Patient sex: F
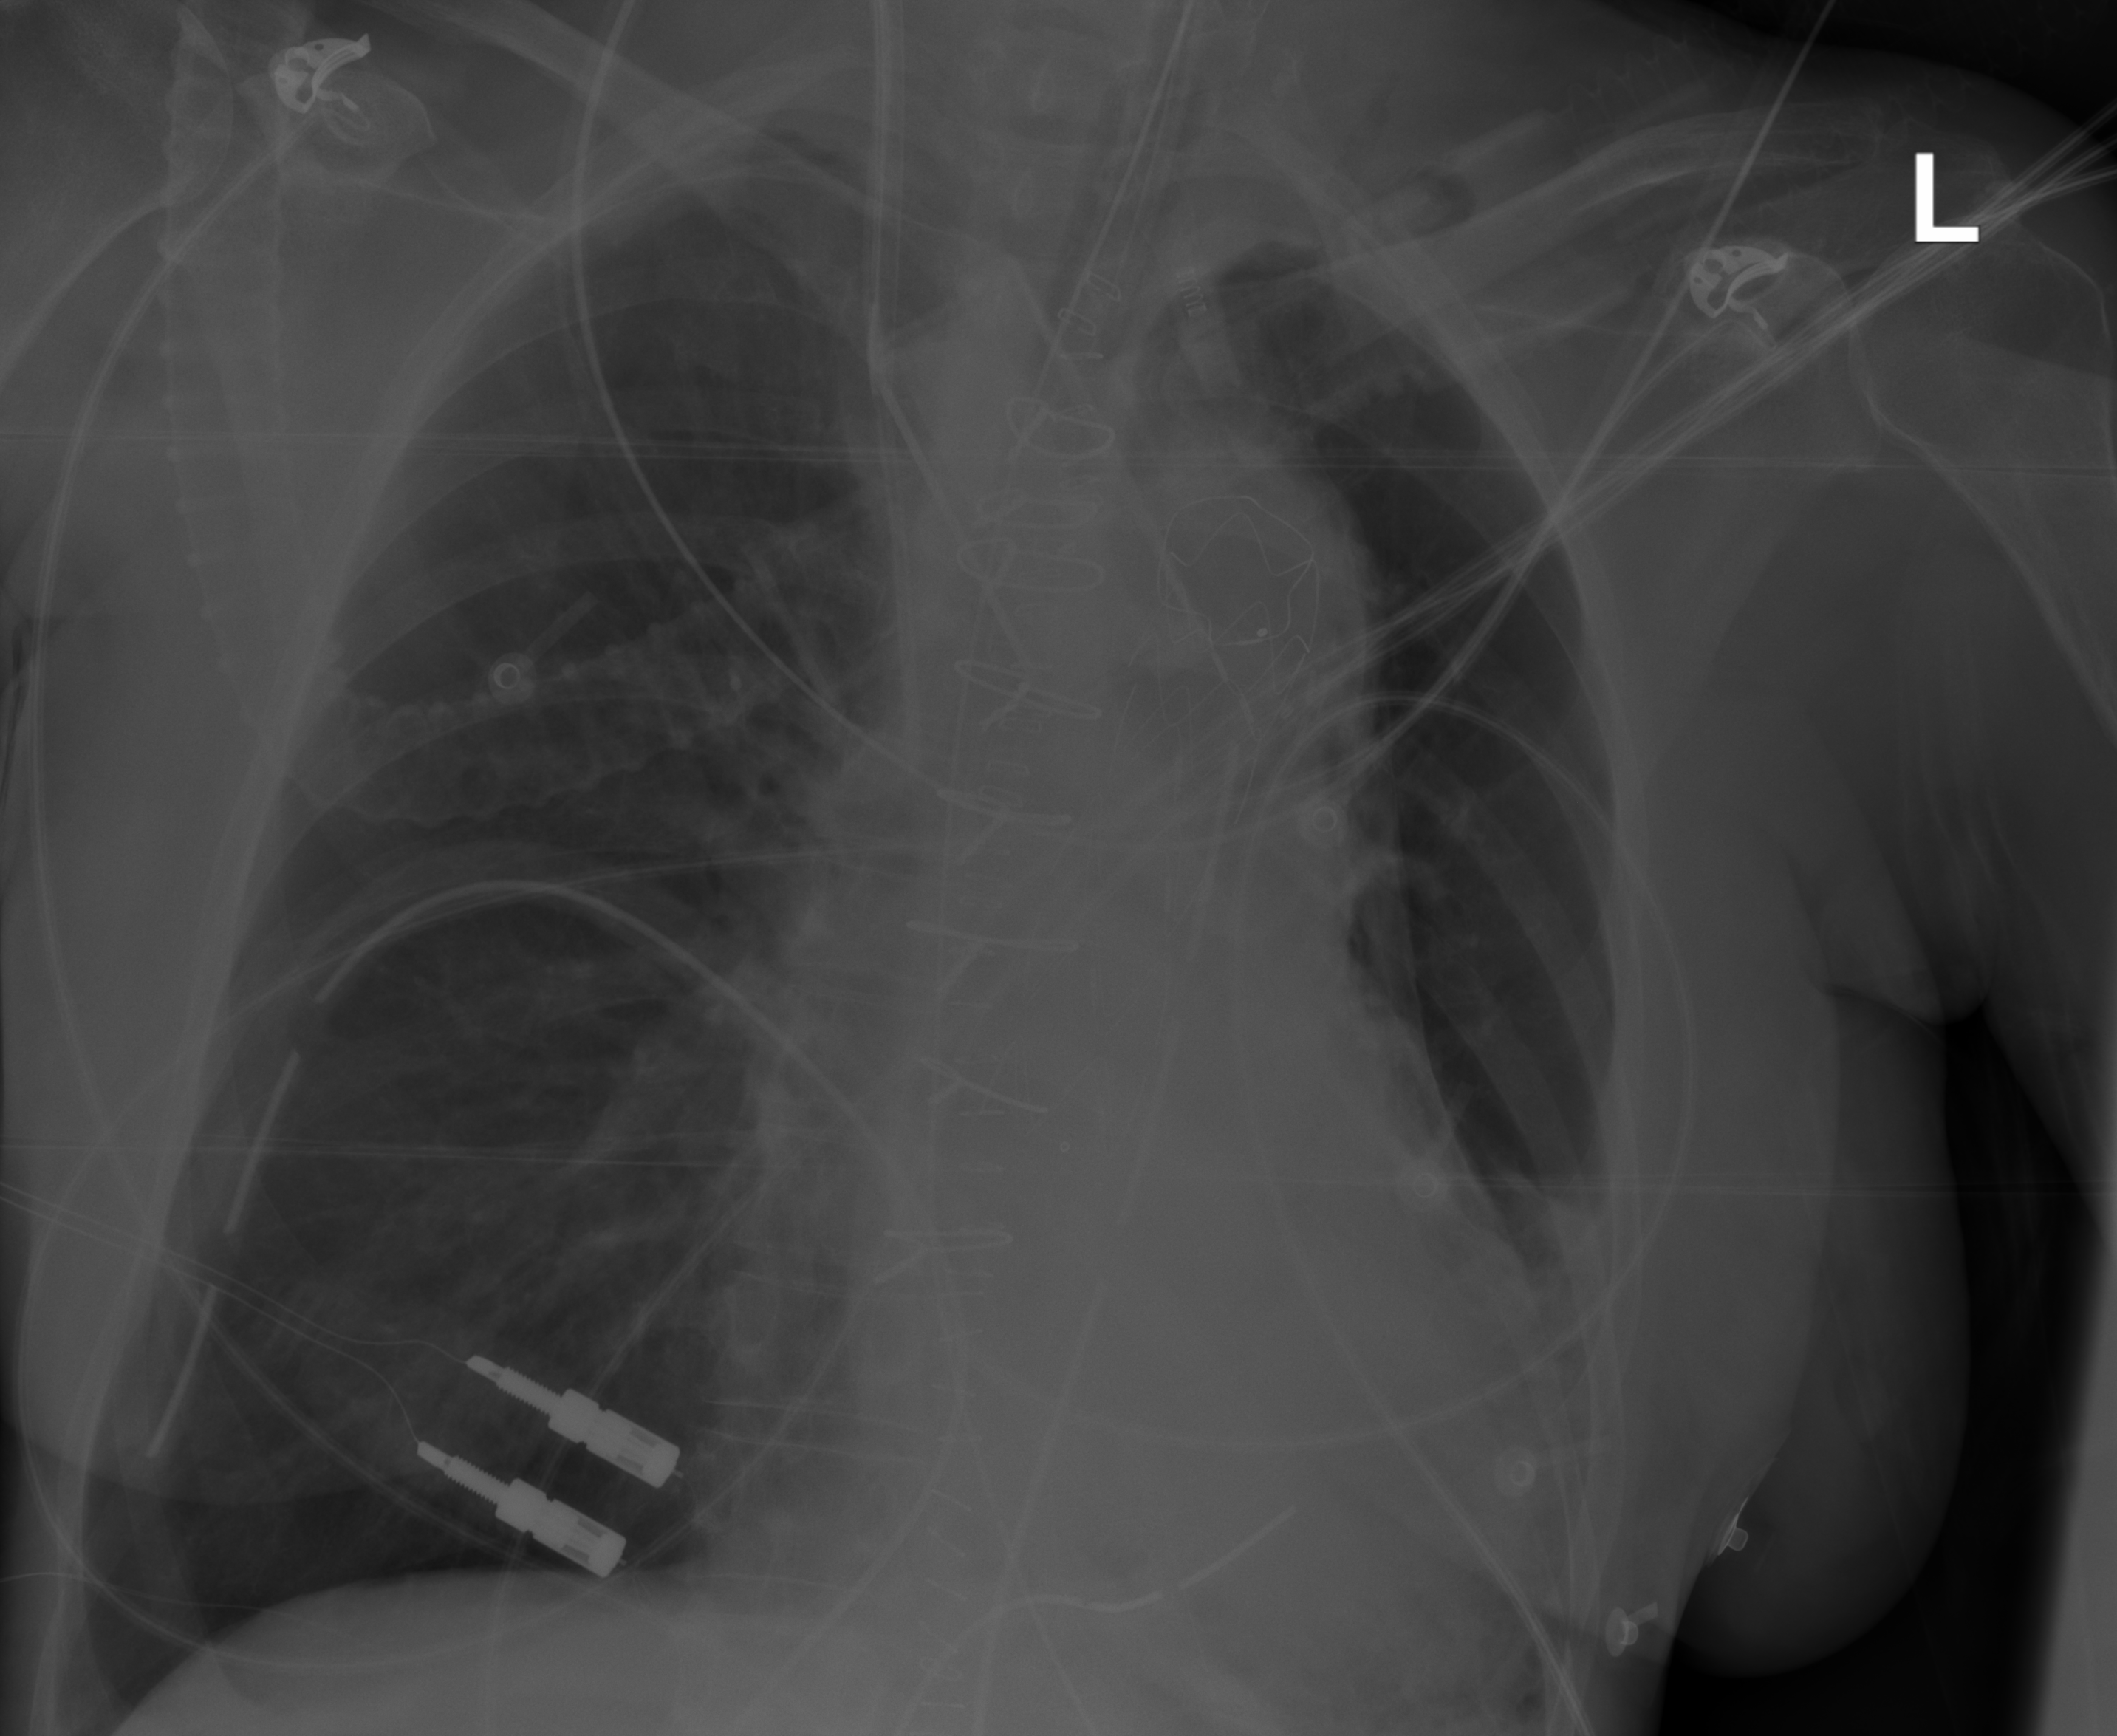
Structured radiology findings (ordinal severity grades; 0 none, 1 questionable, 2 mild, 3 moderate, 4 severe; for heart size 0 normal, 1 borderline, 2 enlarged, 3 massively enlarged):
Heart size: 1
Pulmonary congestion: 0
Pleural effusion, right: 0
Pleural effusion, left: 0
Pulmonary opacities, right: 0
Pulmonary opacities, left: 0
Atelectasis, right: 0
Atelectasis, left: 2